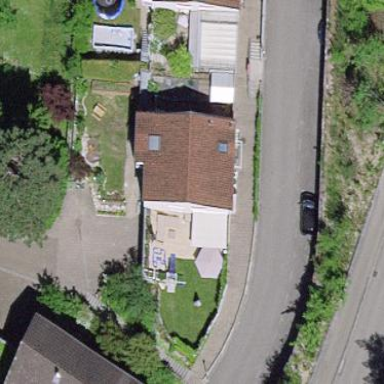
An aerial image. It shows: Simple house.